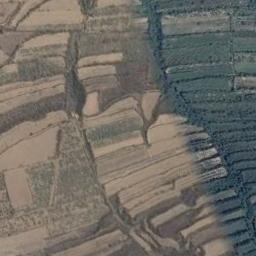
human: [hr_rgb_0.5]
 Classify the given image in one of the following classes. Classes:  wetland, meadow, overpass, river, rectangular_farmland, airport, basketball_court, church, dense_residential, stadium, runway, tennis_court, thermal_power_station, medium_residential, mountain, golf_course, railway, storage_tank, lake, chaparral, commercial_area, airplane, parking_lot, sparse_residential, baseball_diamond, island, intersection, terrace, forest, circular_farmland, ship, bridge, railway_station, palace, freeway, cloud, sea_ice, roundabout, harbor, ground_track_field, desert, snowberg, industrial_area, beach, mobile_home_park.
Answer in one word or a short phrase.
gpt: terrace